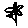
Label: flower